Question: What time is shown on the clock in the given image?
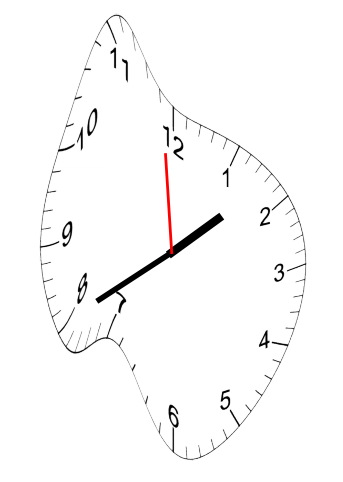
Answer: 01:39:59